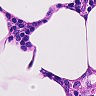
Metastatic tissue present: no